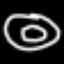
Label: donut